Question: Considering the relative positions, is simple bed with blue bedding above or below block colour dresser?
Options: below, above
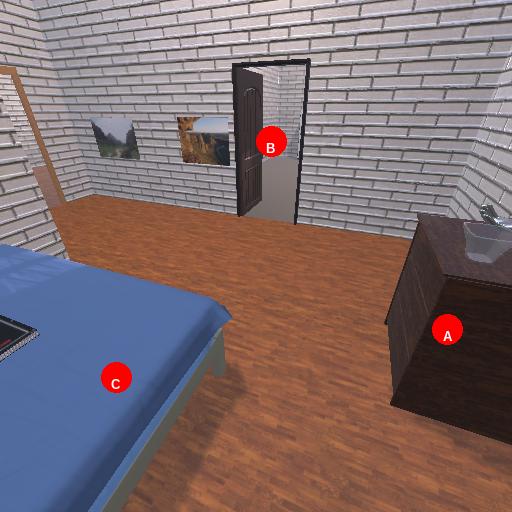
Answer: below